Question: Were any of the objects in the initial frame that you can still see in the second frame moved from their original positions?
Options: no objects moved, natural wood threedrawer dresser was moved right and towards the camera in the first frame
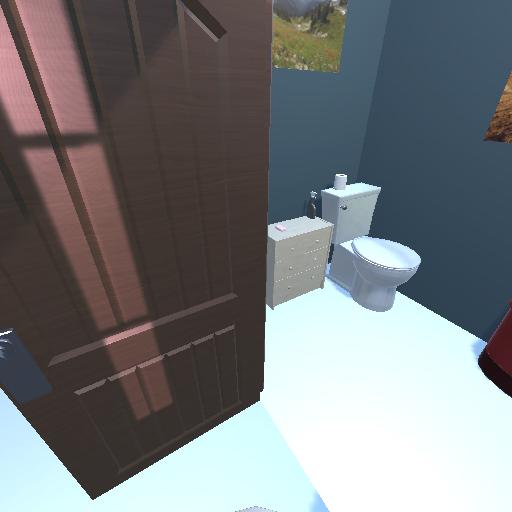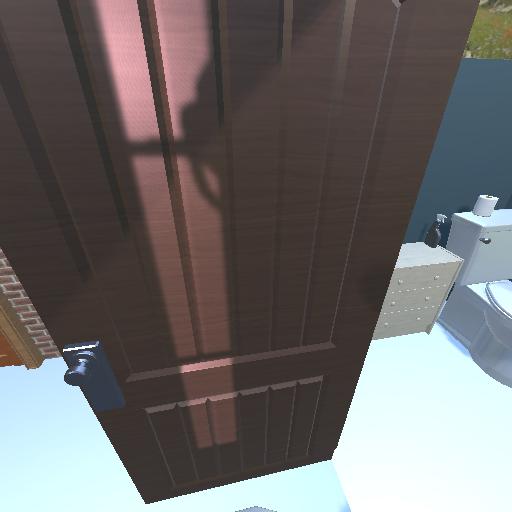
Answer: no objects moved